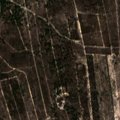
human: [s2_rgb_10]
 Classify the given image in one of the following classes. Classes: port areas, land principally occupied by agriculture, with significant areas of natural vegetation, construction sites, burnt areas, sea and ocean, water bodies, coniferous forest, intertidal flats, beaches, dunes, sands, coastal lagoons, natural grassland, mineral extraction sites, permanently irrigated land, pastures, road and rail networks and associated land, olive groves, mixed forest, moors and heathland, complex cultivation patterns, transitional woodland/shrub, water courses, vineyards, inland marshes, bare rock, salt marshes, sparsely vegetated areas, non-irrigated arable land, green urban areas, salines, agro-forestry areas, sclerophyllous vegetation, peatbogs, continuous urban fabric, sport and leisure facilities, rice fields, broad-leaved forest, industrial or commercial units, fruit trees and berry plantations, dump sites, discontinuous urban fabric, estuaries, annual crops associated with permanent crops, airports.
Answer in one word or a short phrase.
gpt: broad-leaved forest, coniferous forest, transitional woodland/shrub